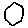
Label: hexagon